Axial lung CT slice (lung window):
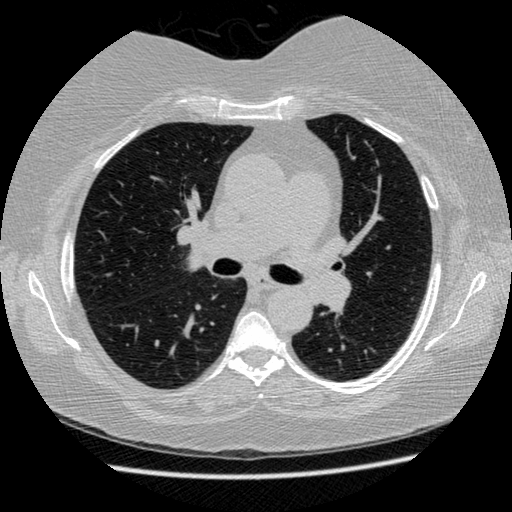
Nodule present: no